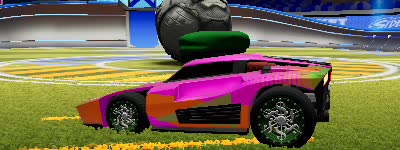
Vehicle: breakout